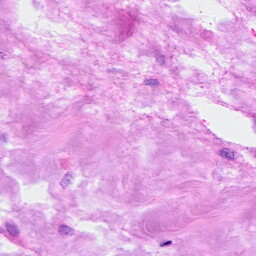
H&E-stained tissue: Breast